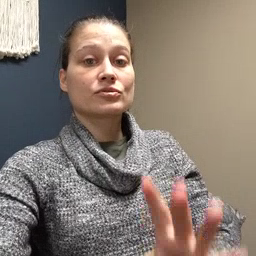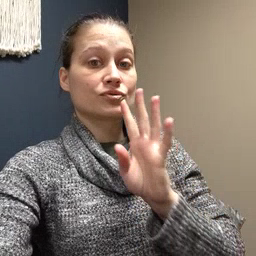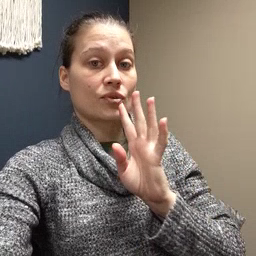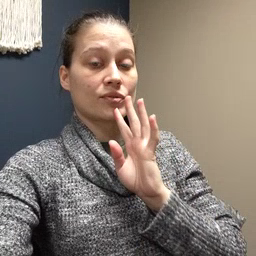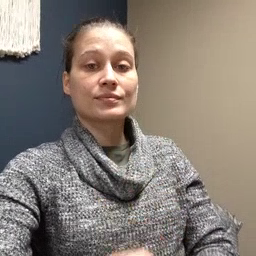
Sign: talk